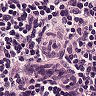
Metastatic tissue present: no